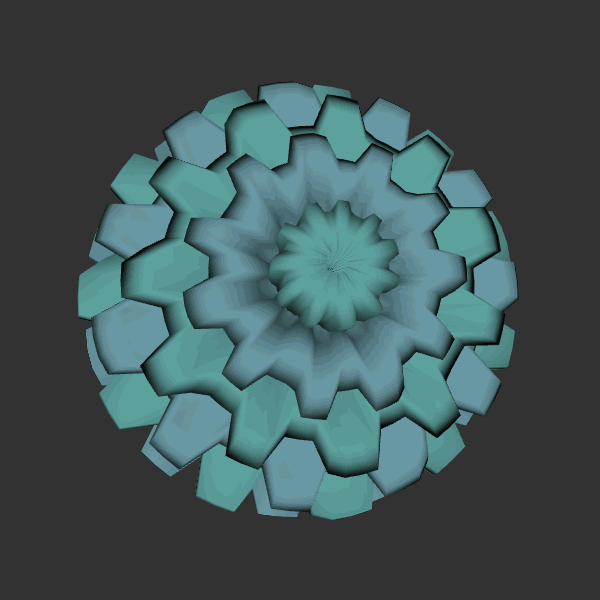
Background: dark